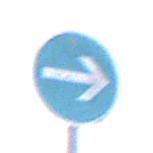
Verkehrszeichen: VorgeschriebeneFahrtrichtungHierRechts
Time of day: MorningAfternoon
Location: Outdoor (Suburban)
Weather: Overcast
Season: NotSpecified
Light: Natural